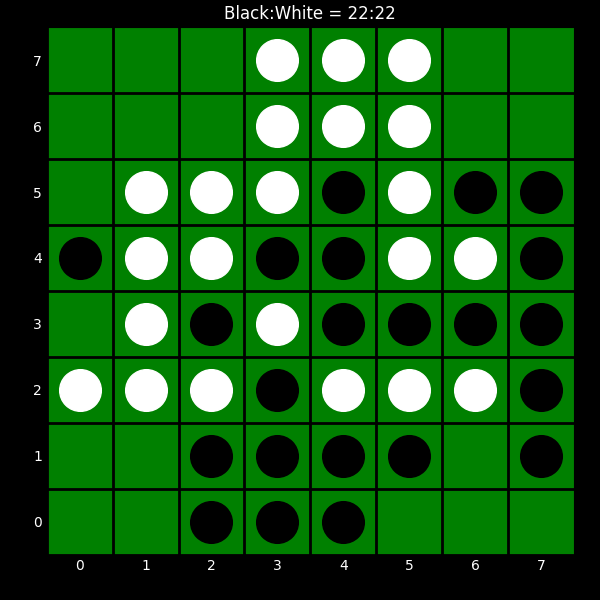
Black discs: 22
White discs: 22